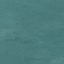
Land use / land cover class: SeaLake